Question: I need to develop a similar grid to the one for searching phone numbers. See sample picture below.

Any ideas?
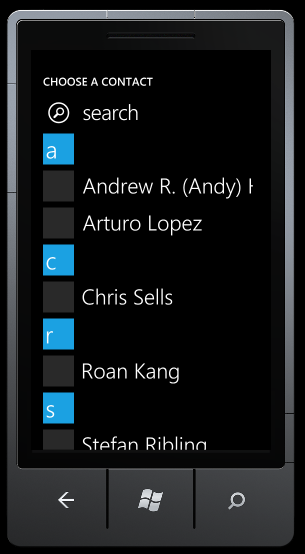
Answer: You can use the 'LongListSelector' from the <URL> that cover it in detail.